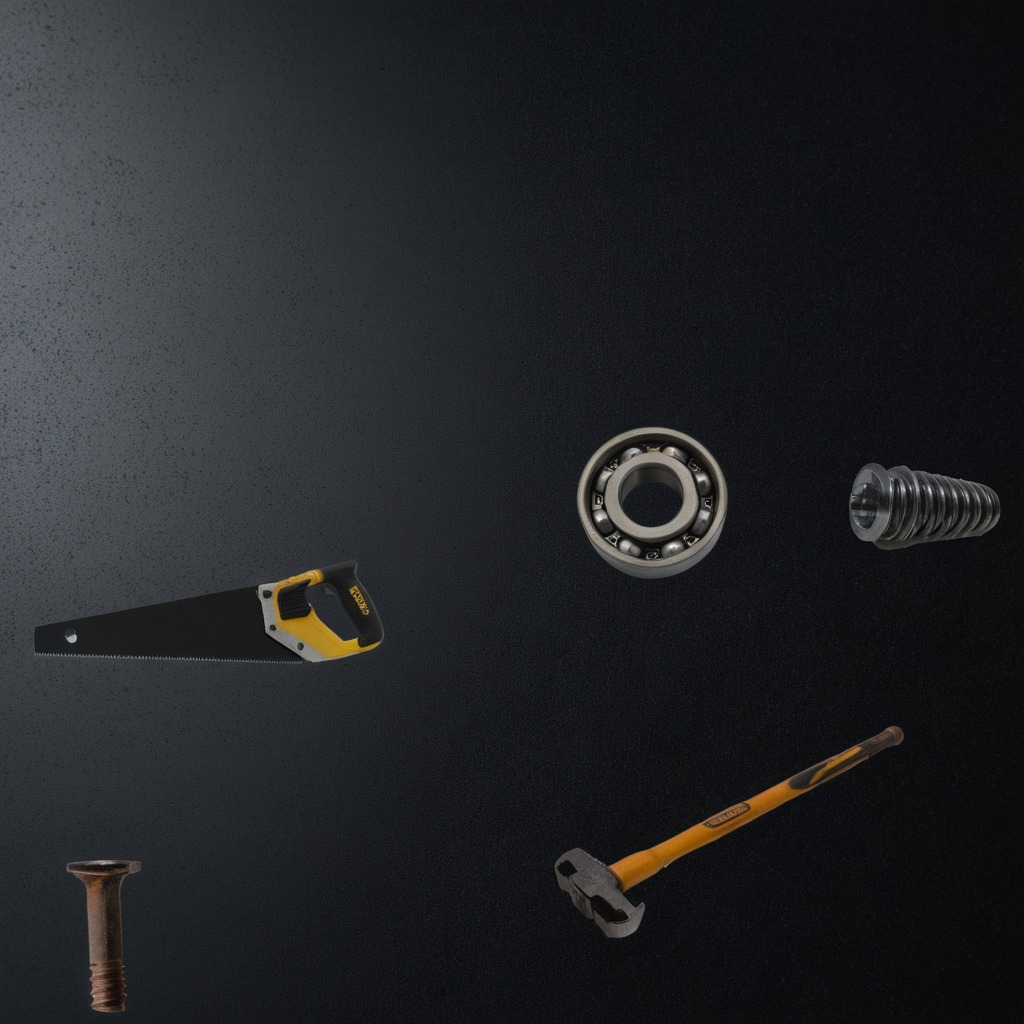
A ball bearing, a hammer, a machine screw, a coiled metal spring, and a handheld metal saw are lying on the clean granite tabletop.